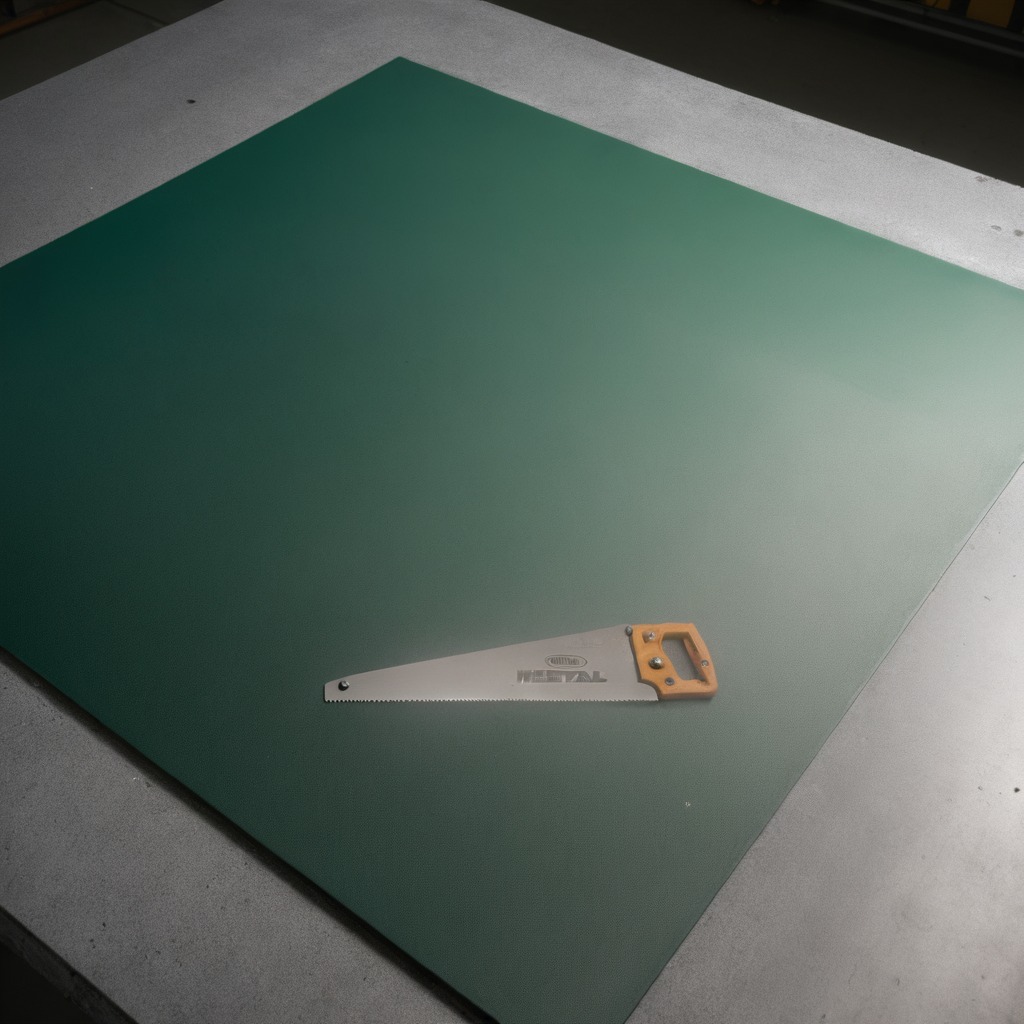
A metal saw lies on a clean granite tabletop covered with a green rubber mat inside a workshop under bright overhead lighting crisp shadows high clarity worn but beneath the mat